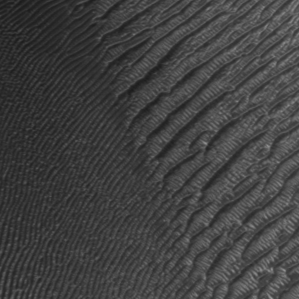
Label: frost